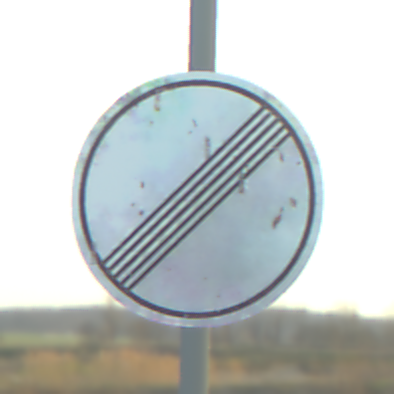
Verkehrszeichen: EndeSaemtlicherBegrenzungen
Umgebung: Outdoor, Nature
Tageszeit: SunriseSunset
Wetter: PartlyCloudy
Licht: Natural
Jahreszeit: NotSpecified
Kontrast: MediumContrast